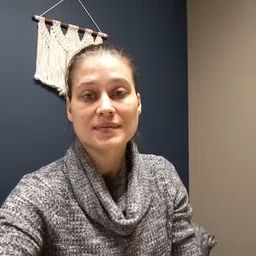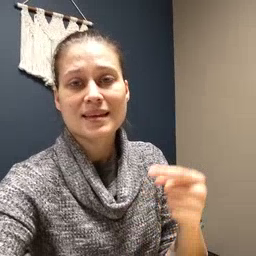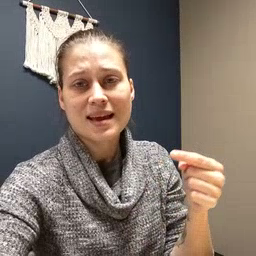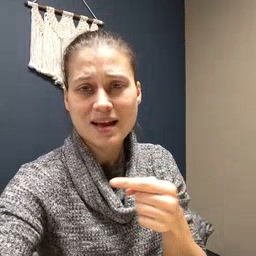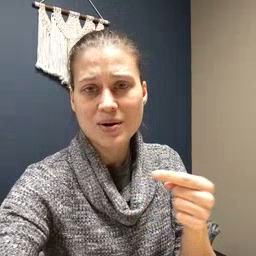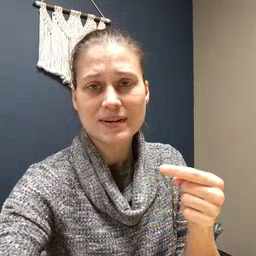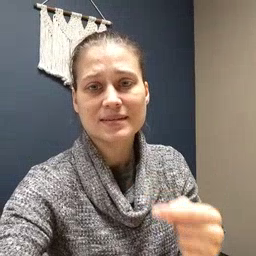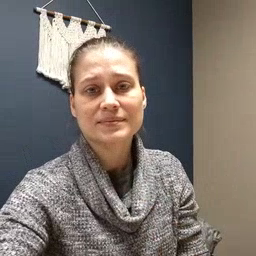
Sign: owie